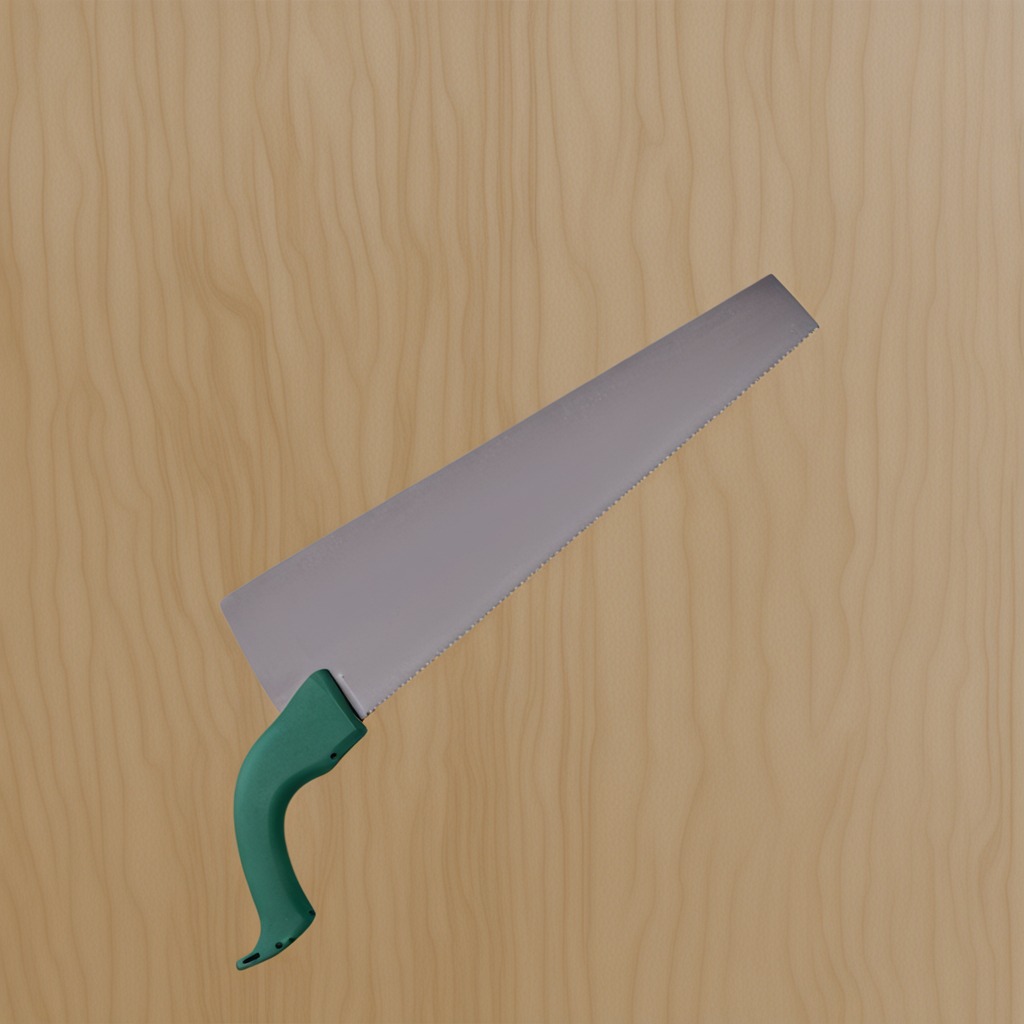
A metal saw lies on the plywood surface in a paint workshop lit by afternoon window light.